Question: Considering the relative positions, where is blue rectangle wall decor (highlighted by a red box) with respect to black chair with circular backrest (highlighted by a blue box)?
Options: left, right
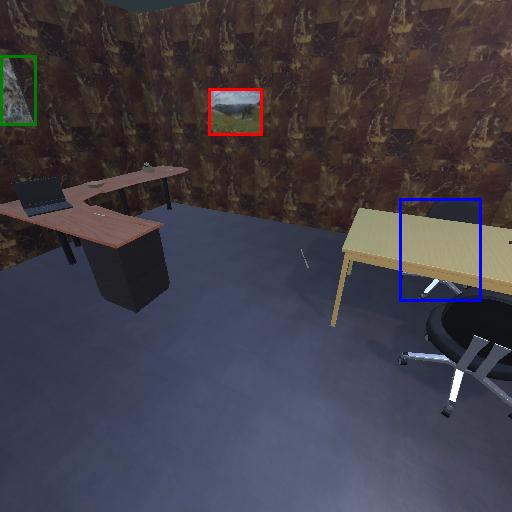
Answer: left